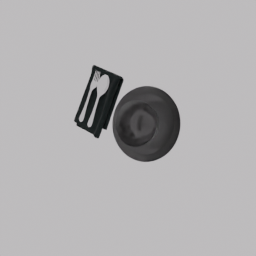
Label: tools